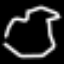
Label: octagon